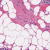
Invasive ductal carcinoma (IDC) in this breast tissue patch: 1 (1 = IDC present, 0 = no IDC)